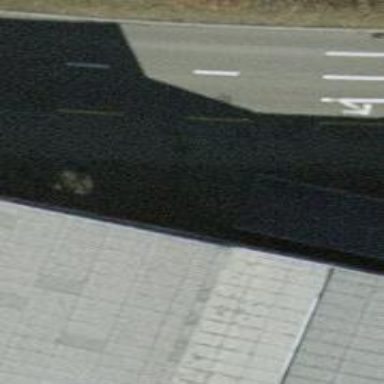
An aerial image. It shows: Steps with asphalt surface.